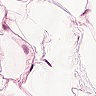
Metastatic tissue present: no